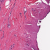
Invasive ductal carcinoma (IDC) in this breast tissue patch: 0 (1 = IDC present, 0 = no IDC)